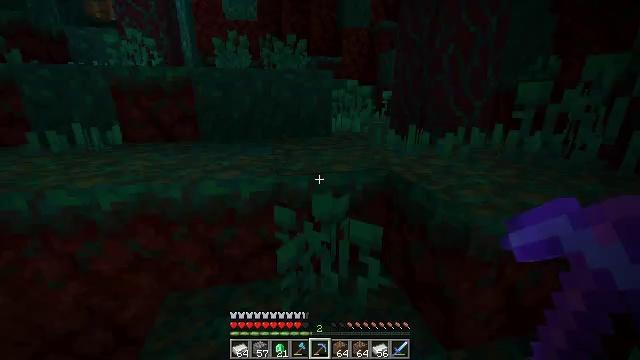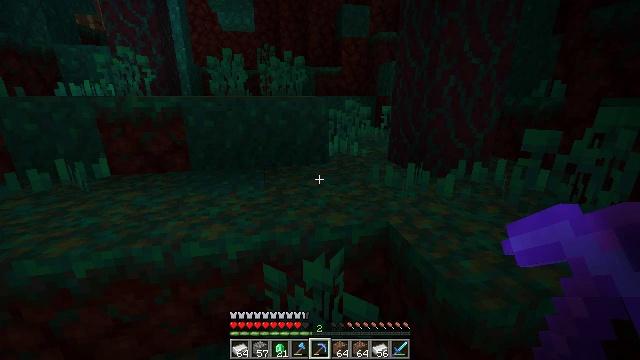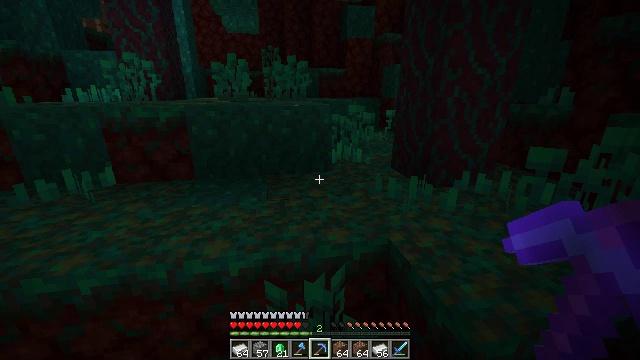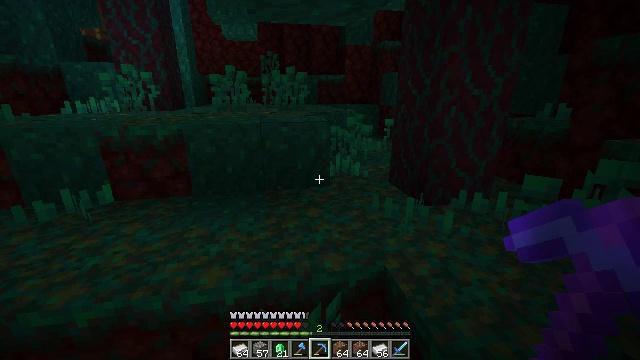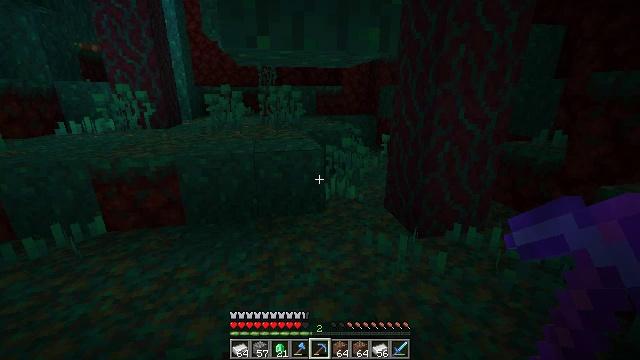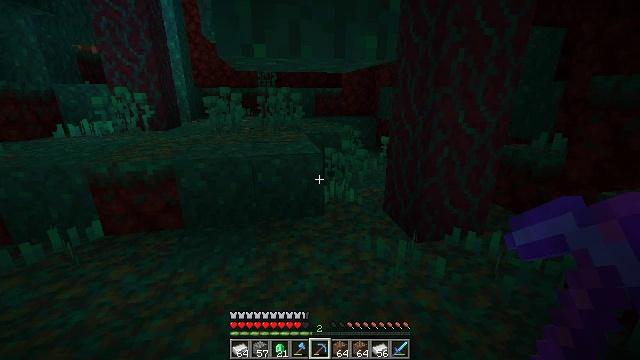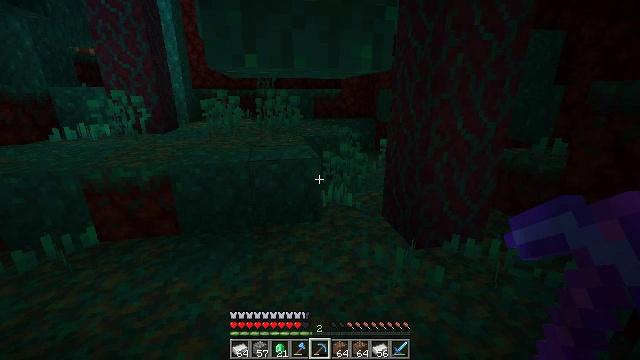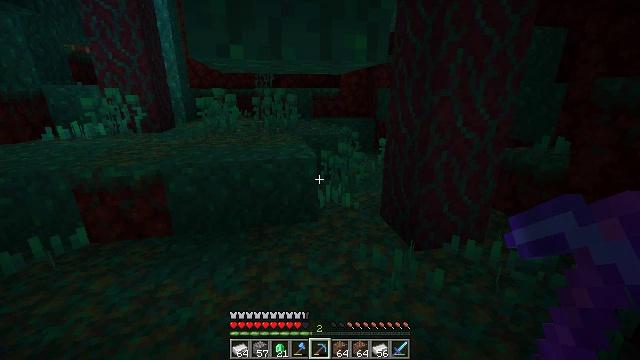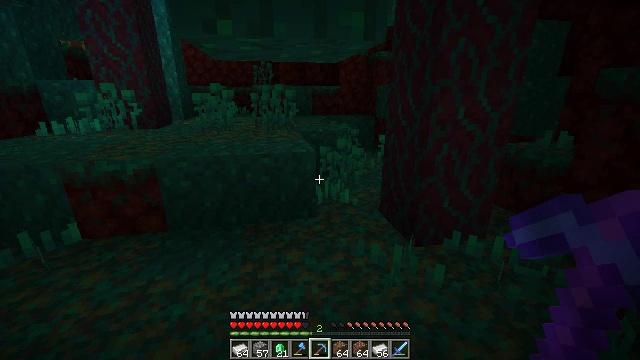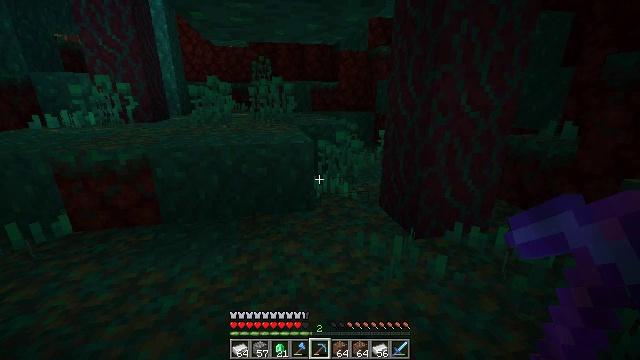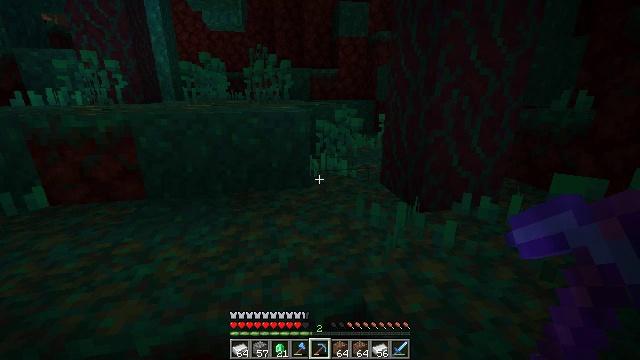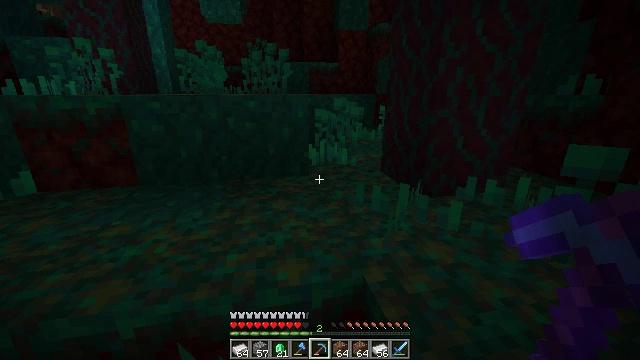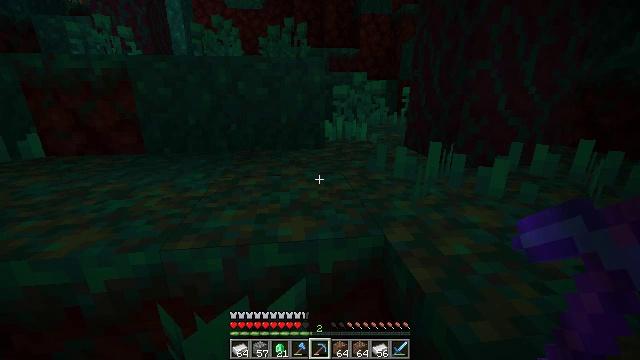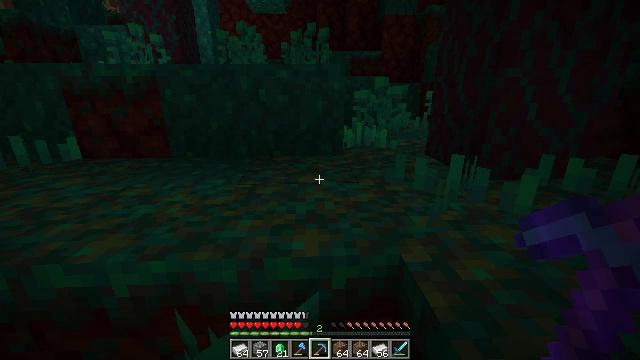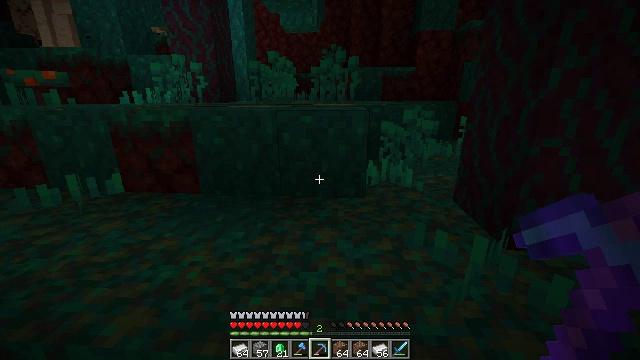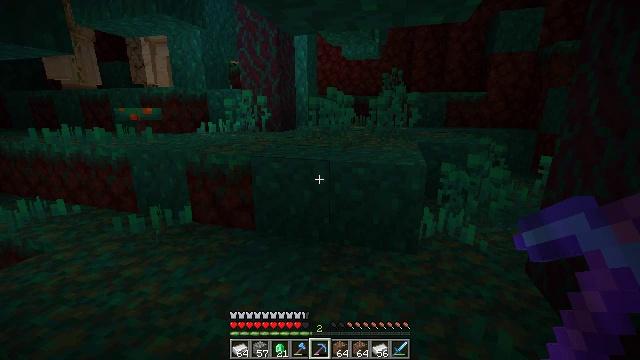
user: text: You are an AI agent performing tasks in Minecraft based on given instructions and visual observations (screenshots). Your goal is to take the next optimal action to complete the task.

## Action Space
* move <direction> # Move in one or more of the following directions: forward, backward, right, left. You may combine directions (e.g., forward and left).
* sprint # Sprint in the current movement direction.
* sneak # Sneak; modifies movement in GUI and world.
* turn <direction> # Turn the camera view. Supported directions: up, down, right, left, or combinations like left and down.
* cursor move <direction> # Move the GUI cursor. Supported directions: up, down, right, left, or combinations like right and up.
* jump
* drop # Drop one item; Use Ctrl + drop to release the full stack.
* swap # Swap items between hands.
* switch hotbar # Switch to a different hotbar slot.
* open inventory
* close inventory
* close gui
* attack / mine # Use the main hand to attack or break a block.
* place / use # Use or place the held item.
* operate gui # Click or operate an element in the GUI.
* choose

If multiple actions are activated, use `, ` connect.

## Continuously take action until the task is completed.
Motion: motion action
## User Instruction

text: Break the warped fungus in a warped forest biome.
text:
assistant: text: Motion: move forward and move right, jump
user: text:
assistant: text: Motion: move forward and move right, turn left, jump
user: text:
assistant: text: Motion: no_op
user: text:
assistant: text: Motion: no_op
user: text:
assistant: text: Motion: no_op
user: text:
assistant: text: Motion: no_op
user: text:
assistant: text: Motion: no_op
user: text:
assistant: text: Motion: no_op
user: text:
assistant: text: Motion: move forward
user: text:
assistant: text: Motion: move forward
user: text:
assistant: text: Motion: move forward
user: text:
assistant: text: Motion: move forward and move right, turn left, jump
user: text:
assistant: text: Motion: move forward and move right, turn left, jump
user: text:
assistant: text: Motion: move forward and move right, turn left, jump
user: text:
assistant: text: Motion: move forward and move right, turn left and up, jump
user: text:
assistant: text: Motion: move forward and move right, turn left and up, jump
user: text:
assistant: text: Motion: move right, turn left and up
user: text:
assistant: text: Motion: move right, turn left and up
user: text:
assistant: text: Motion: turn left and up
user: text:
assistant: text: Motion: no_op
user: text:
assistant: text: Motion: no_op
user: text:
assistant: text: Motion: no_op
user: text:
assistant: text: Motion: no_op
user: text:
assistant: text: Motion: no_op
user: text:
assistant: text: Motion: no_op
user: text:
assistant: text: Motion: no_op
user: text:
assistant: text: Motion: no_op
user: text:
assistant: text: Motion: turn left
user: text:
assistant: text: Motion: turn left and down
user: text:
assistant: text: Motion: turn left and down